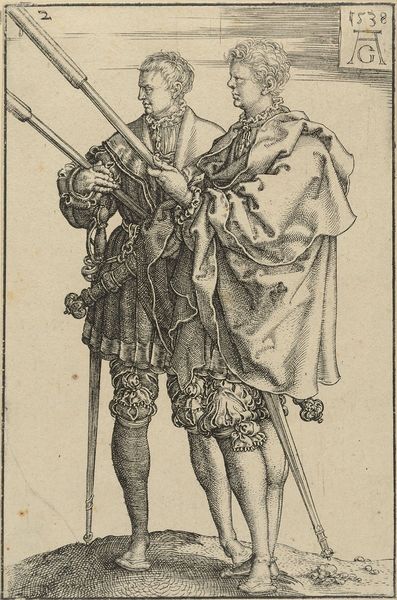
Titel: Zwei Fackelträger
Künstler: Heinrich Aldegrever
Standort: Hamburg
Institution: Museum für Kunst und Gewerbe Hamburg
Schlagwörter: mann, männer, rock, hose, halskrause, gewand, mantel, adel, renaissance, papier, zwei, grafik, graphik, soldaten, fotografie, photographie, druckgraphik, schnitt, druckgrafik, initialen, monogramm, stich, schwert, schwerter, waffen, jahr, tracht, umzug, hochzeit, kniebundhosen, parade, kupferstich, fackel, verlobung, riss, kniehose, heirat, gerippt, volkstracht, reproduktionen, eheversprechen, ag, 2, 1538, druckerzeugnisse, rittertum, adel und patriziat, verlöbnis, ornamentstich, vorlageblätter, hochzeitstanz